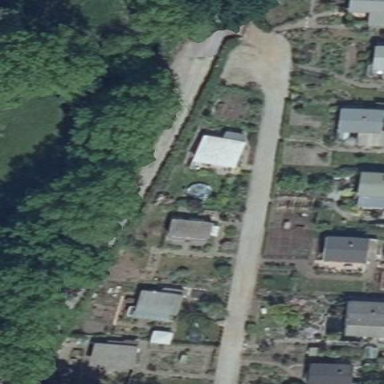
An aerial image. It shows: Allotments area.